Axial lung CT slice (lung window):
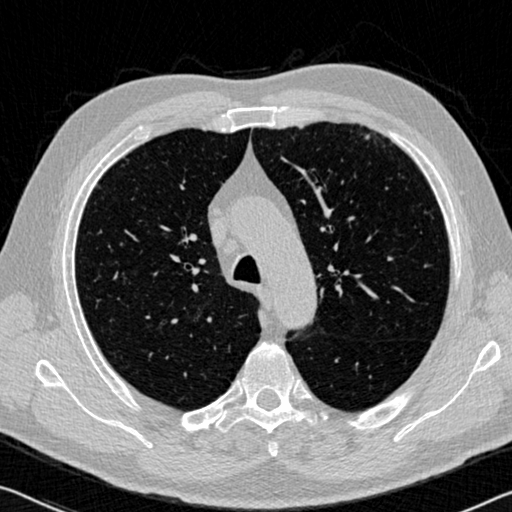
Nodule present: no